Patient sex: F
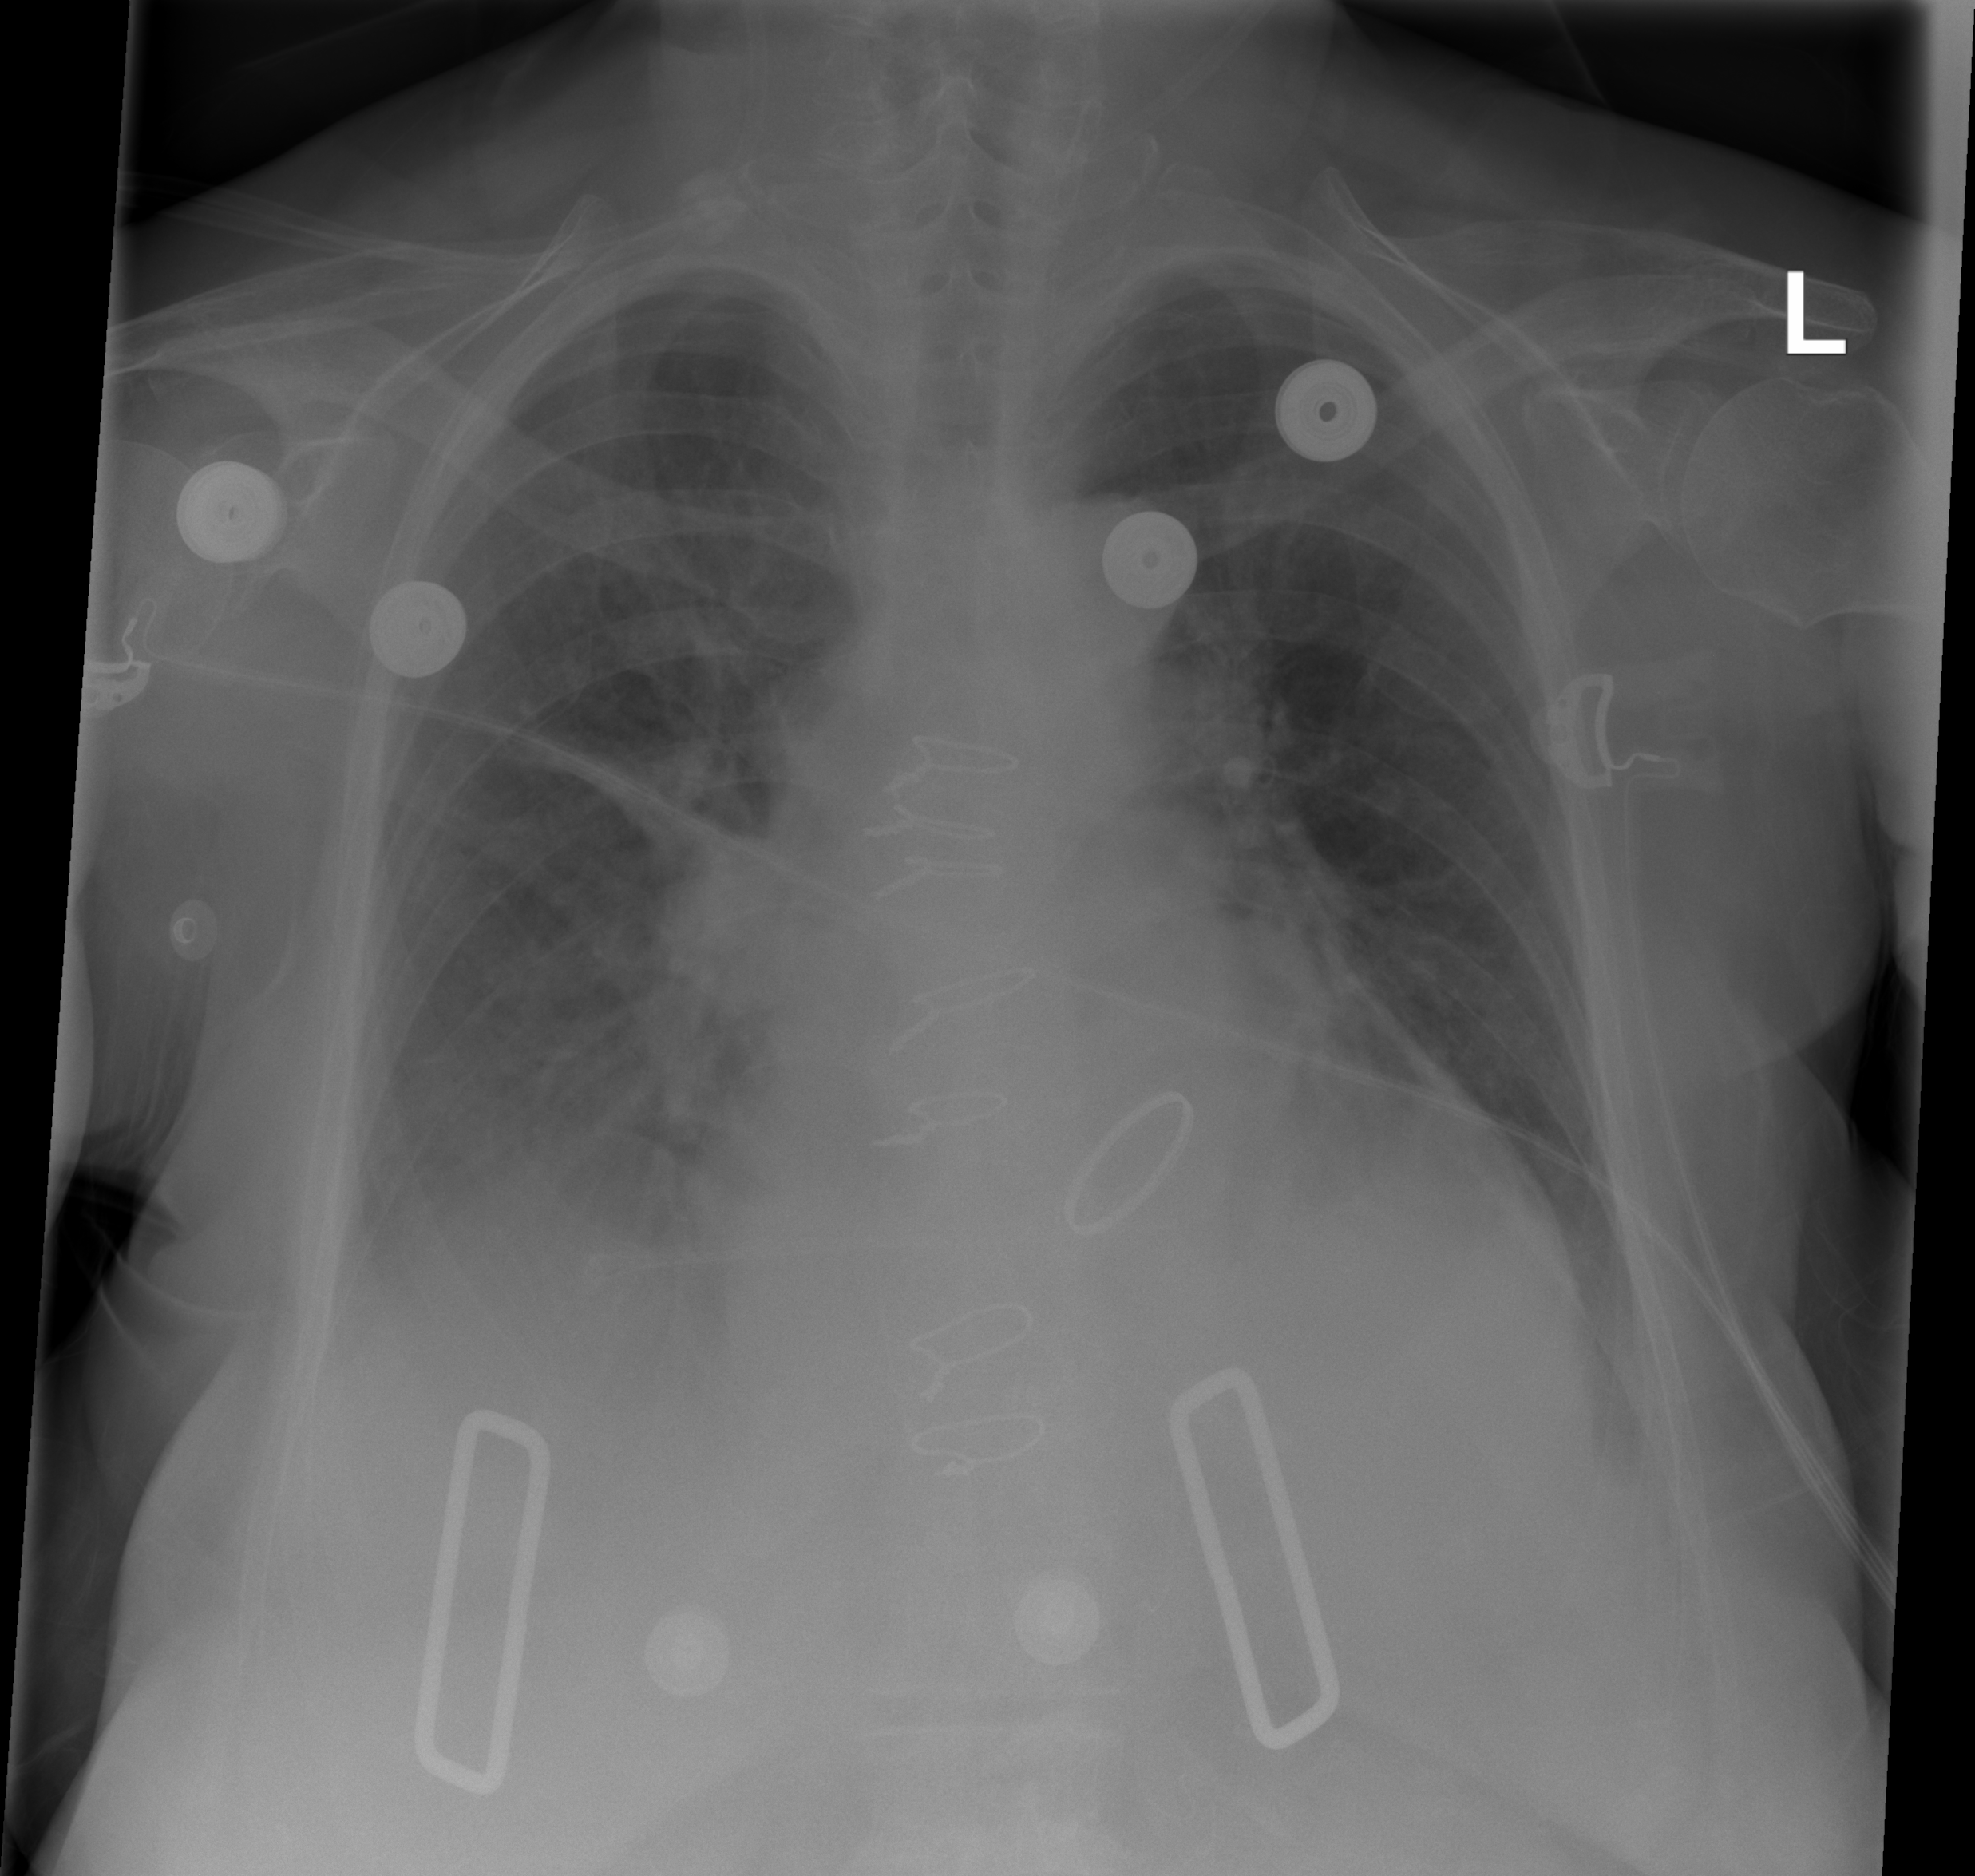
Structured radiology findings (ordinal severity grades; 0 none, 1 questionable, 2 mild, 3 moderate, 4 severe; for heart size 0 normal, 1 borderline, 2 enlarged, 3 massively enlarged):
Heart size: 2
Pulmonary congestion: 2
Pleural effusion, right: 2
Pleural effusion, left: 2
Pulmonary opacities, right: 0
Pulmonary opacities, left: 0
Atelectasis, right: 2
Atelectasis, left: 2